Question: I have 2 '<div>'s with ids 'A' and 'B'. div 'A' has a fixed width, which is taken as a sidebar.
The layout looks like diagram below:

The styling is like below:
'''
html, body {
margin: 0;
padding: 0;
border: 0;
}
#A, #B {
position: absolute;
}
#A {
top: 0px;
width: 200px;
bottom: 0px;
}
#B {
top: 0px;
left: 200px;
right: 0;
bottom: 0px;
}
'''
I have '<a id="toggle">toggle</a>' which acts as a toggle button. On the toggle button click, the sidebar may hide to the left and div 'B' should stretch to fill the empty space. On second click, the sidebar may reappear to the previous position and div 'B' should shrink back to the previous width.
How can I get this done using jQuery?
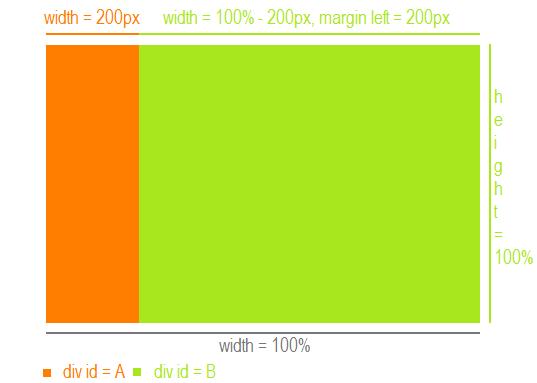
Answer: '''
$('button').toggle(
function() {
$('#B').css('left', '0')
}, function() {
$('#B').css('left', '200px')
})
'''
## Check working example at http://jsfiddle.net/hThGb/1/
You can also see any animated version at <URL>